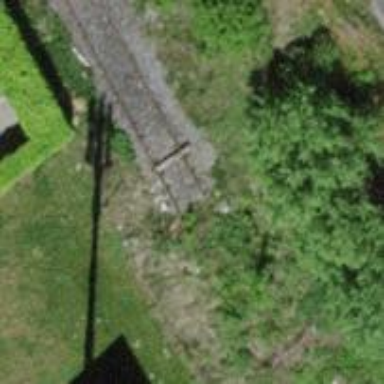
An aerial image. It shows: Railway buffer stop.